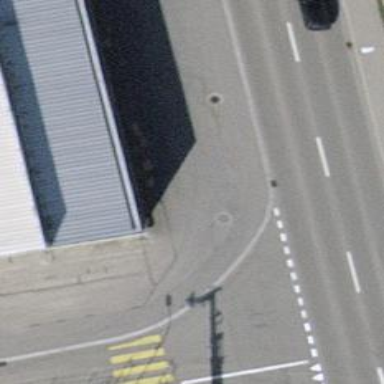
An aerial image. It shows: Sidewalk.